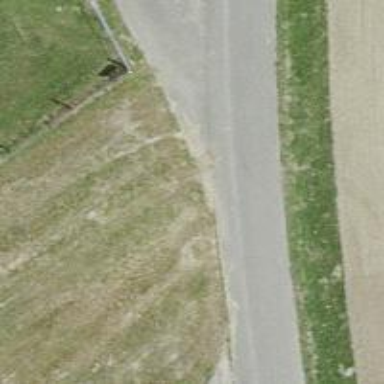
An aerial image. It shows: Concrete track with grade1 tracktype.